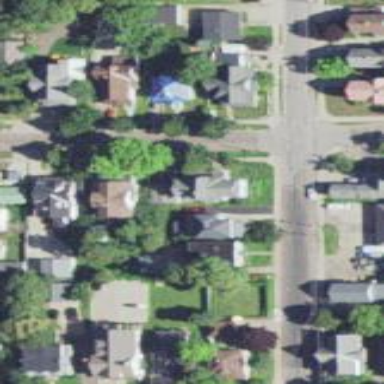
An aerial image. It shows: Sidewalk.